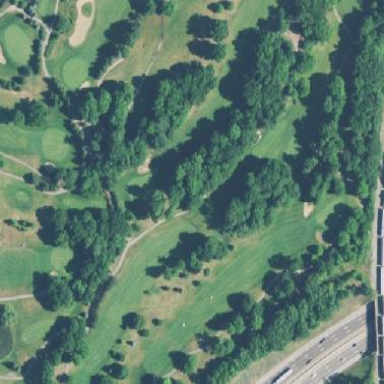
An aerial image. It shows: Golf fairway surrounded by grass.